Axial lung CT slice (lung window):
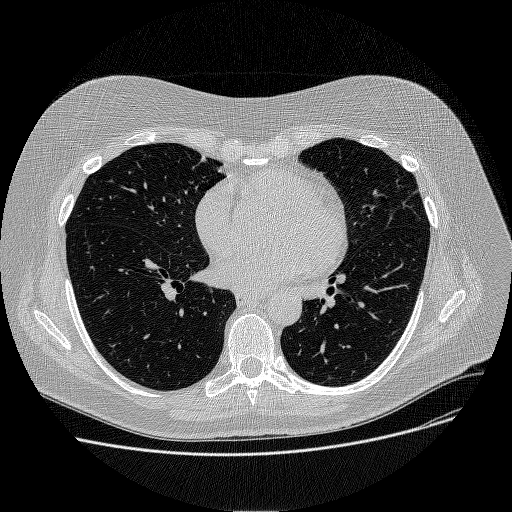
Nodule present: no